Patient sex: F
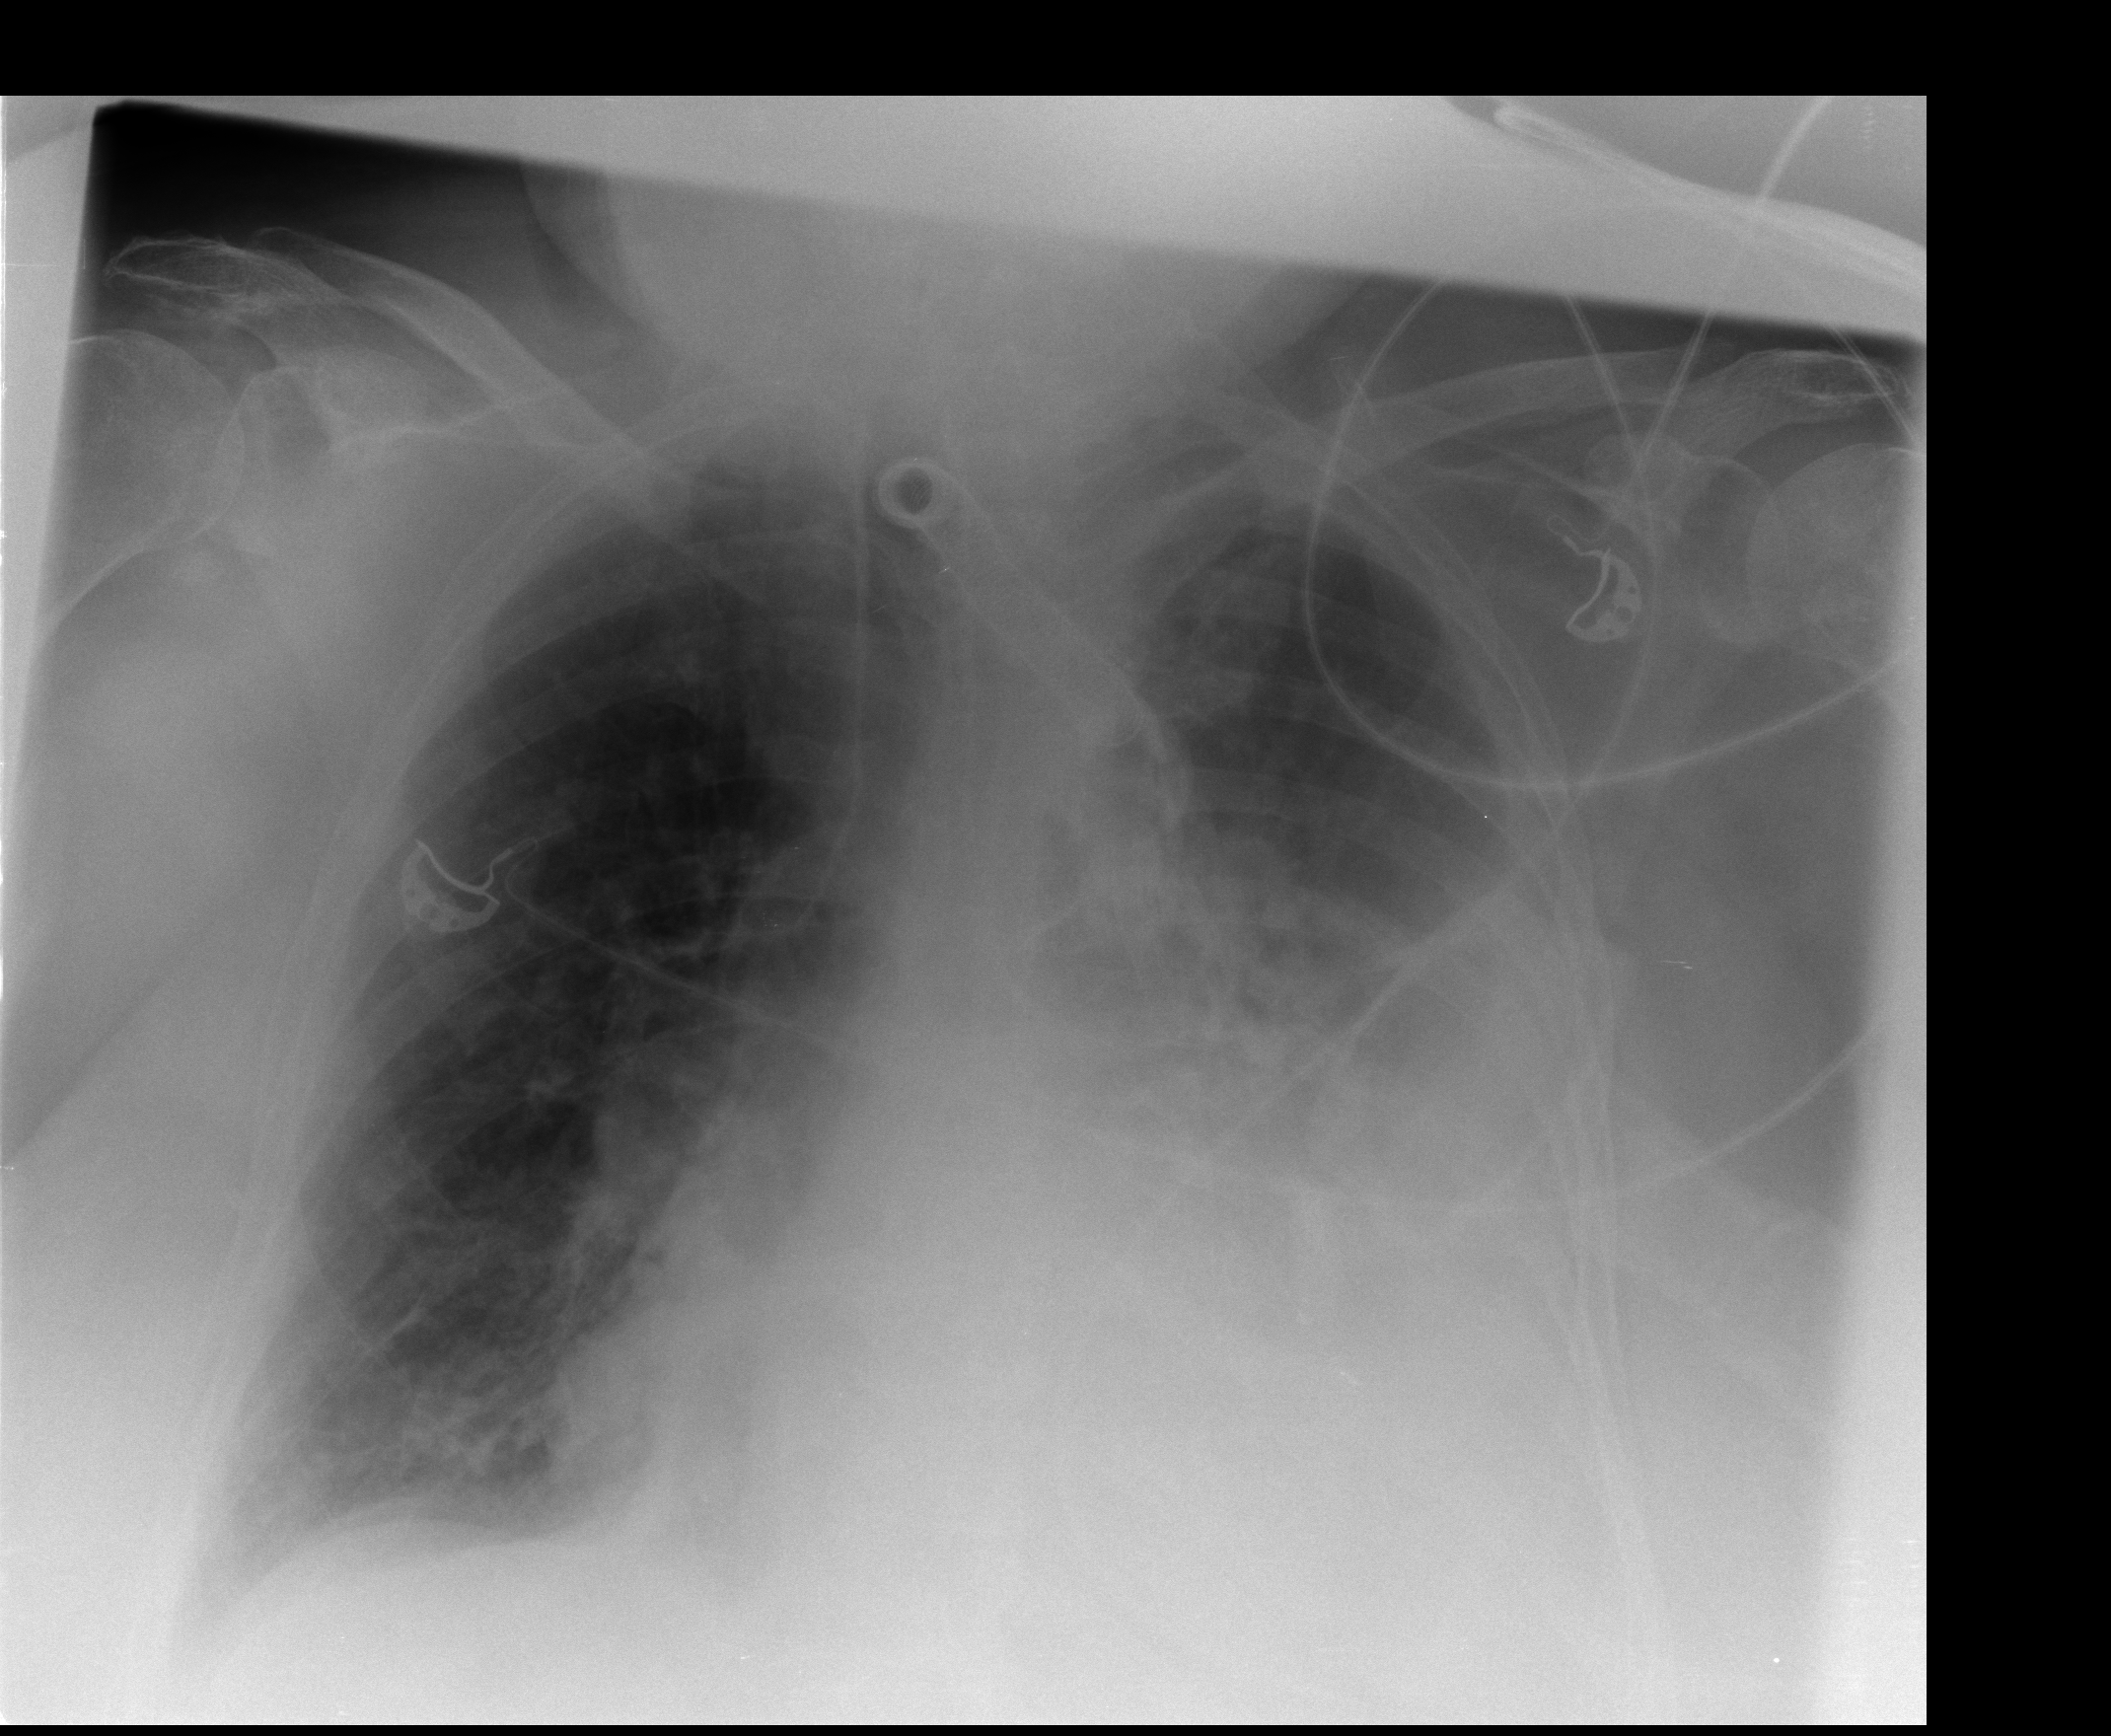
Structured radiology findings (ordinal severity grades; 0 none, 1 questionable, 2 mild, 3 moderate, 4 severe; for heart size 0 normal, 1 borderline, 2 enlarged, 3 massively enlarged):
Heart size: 2
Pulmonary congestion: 2
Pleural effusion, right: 1
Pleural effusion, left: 3
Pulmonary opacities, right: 0
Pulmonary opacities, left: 2
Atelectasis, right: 2
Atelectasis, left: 3